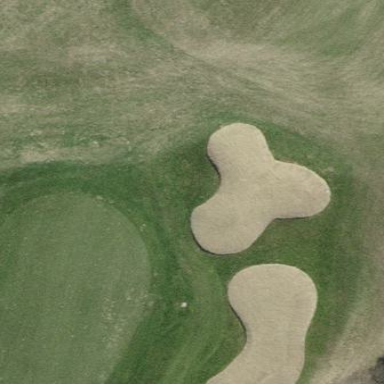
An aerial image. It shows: Golf bunker filled with sandy terrain.